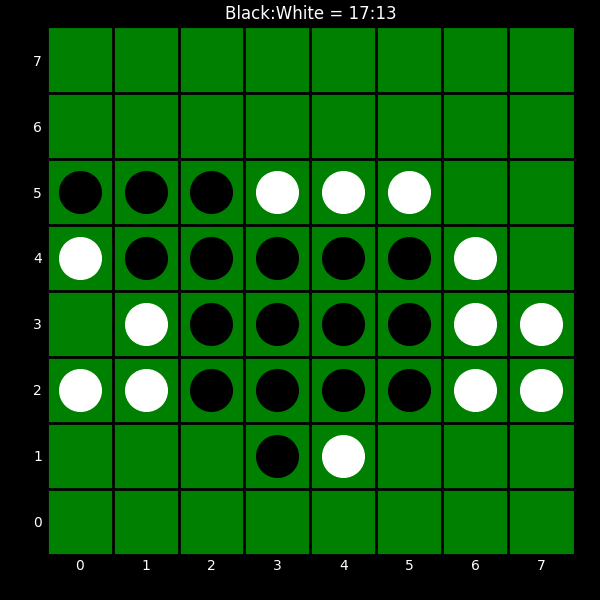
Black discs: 17
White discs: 13